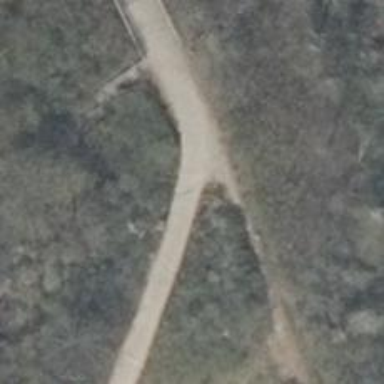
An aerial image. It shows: Path.